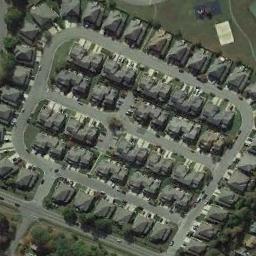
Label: dense_residential